【题型】解答题　【知识点】立体几何　【难度】easy
如图，在三棱锥 $P-ABC$ 中，$AP=AB$，$M$，$N$ 分别为棱 $PB$，$PC$ 的中点，$BC \perp$ 平面 $PAB$ .

(1)求证：$BC // $ 平面 $AMN$ ；

(2)求证：平面 $AMN \perp$ 平面 $PBC$ .
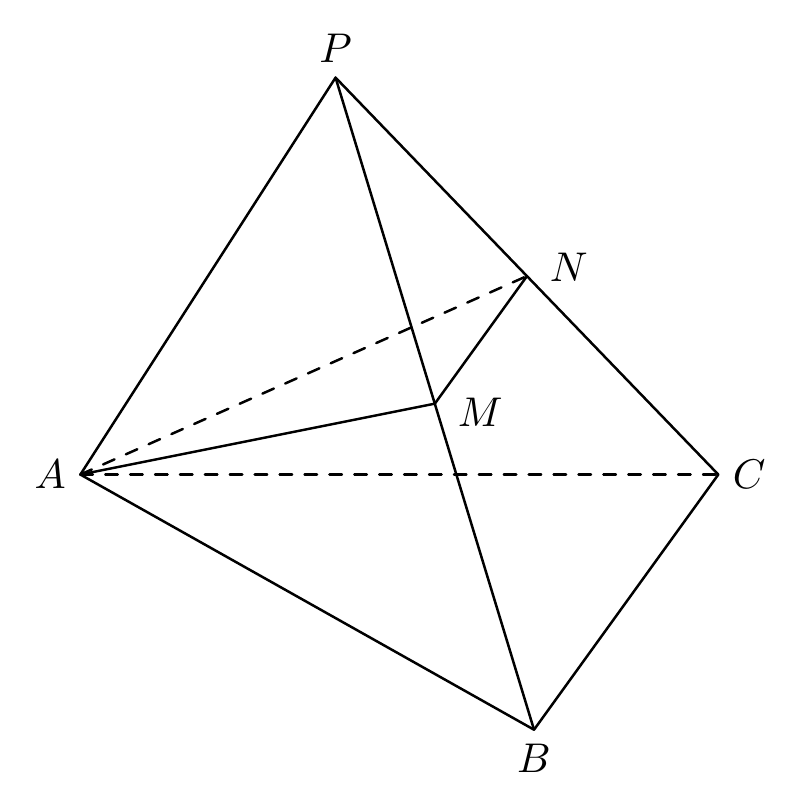
【解答】
【详解】（1）由于 $M,N$ 分别为棱 $PB,PC$ 的中点，故 $MN // BC$ ，

又 $MN \subset$ 平面 $AMN$ ，且 $BC$ 不在平面 $AMN$ 上，

所以 $BC // $ 平面 $AMN$ ；

（2）由于 $BC \perp$ 平面 $PAB$ ，且 $AM \subset$ 平面 $PAB$ ，故 $BC \perp AM$ ，

又 $AP=AB$ ，且 $M$ 为棱 $PB$ 的中点，故 $AM \perp PB$ ，

因为 $BC \cap PB = B$ ，$BC, PB \subset$ 平面 $PBC$ ，故 $AM \perp$ 平面 $PBC$ ，

又 $AM \subset$ 平面 $AMN$ ，故平面 $AMN \perp$ 平面 $PBC$ .